Field crop: maize
Growth stage: 2
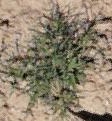
Species: salsola